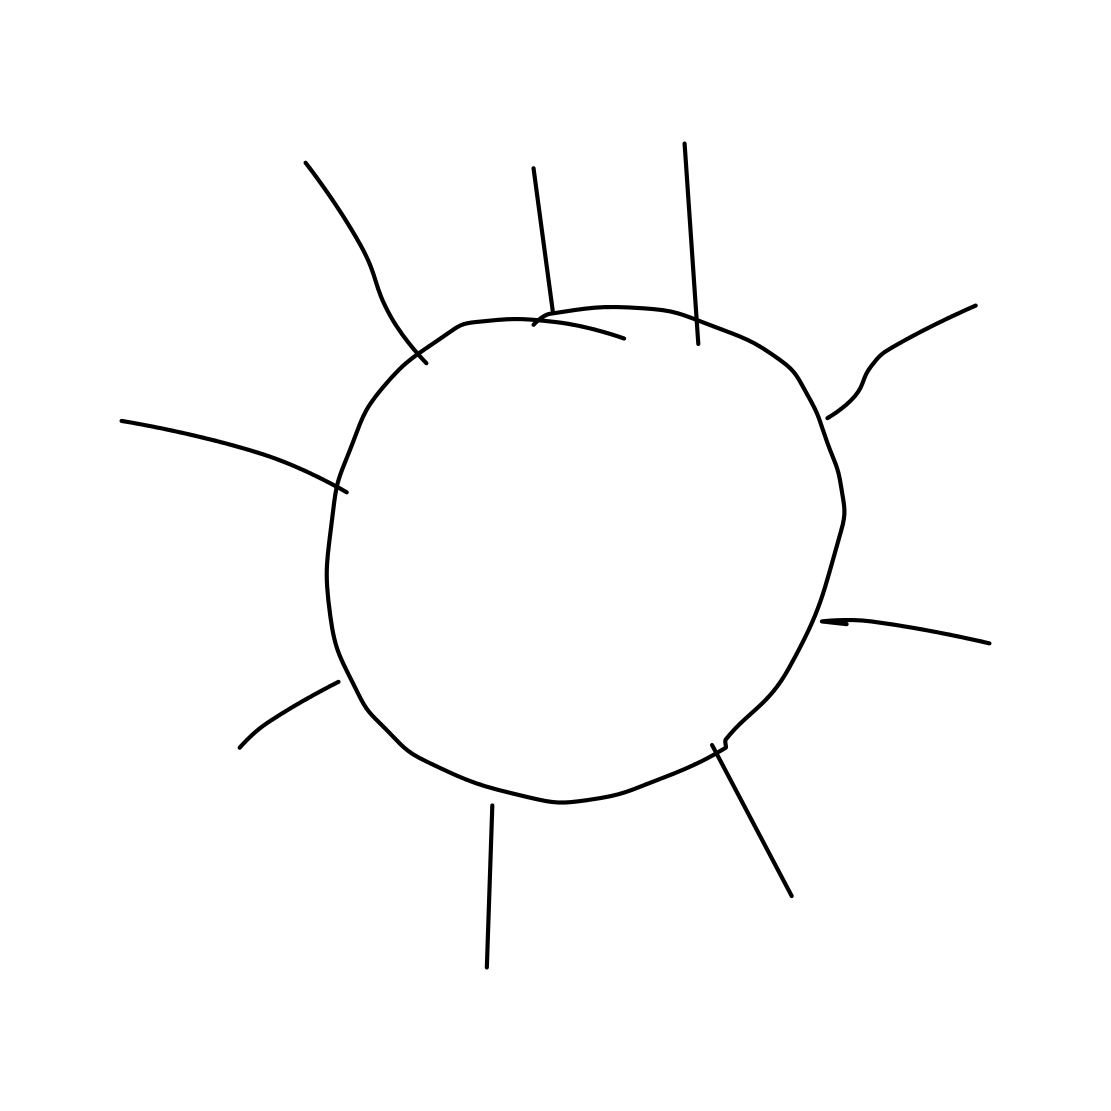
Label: sun